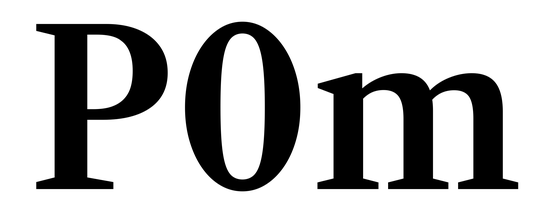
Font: LibreCaslonText_SemiBold